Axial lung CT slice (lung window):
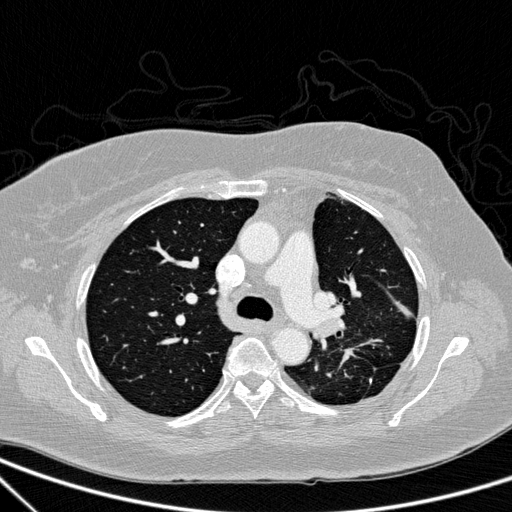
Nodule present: no